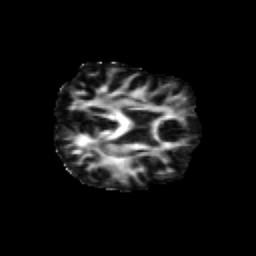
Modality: FA
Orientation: axial
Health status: healthy
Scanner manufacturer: siemens
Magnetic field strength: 3 T
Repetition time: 10 s
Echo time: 0.092 s